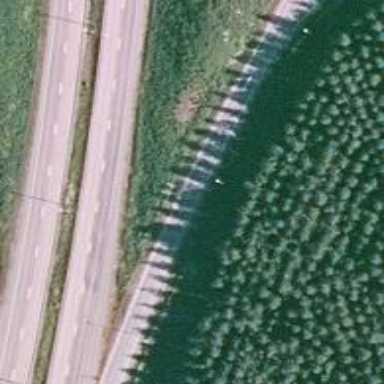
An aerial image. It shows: Trunk link highway.